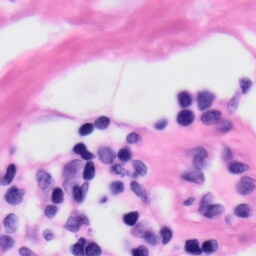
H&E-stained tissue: Skin